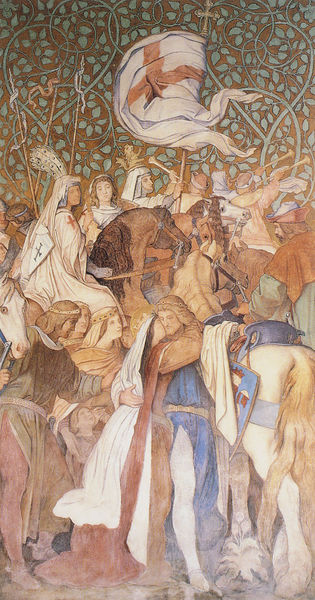
Titel: Fresken der Elisabethgalerie
Künstler: Moritz Schwind
Standort: Eisenach, Wartburg (EU - D - Thüringen)
Schlagwörter: blau, blätter, gemälde, kampf, mann, frauen, menschen, braun, frau, männer, szene, ölbild, schleier, blond, wand, bild, paar, england, krone, pferd, pferde, reiter, ranken, reiten, kuss, umarmung, fahne, flagge, farben, schlacht, kreuz, abschied, helm, ritter, schimmel, ranke, wappen, kreuze, mensche, mittelalter, kreuzzug, königin, fanfaren, begrüßung, fanfare, posaune, kronen, dänemark, kreuzritter, rotes kreuz, ölbil, heimkehr des kriegers, ritterzeit, fahne mit rotem kreuz